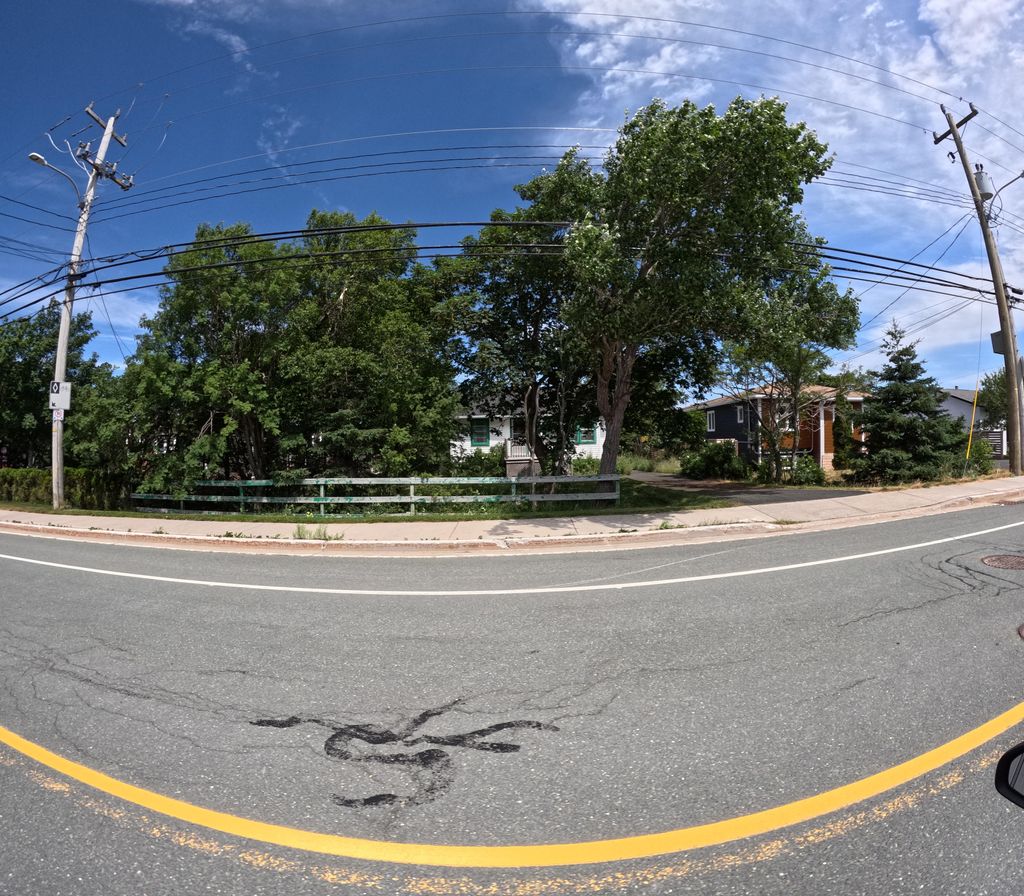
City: st_johns